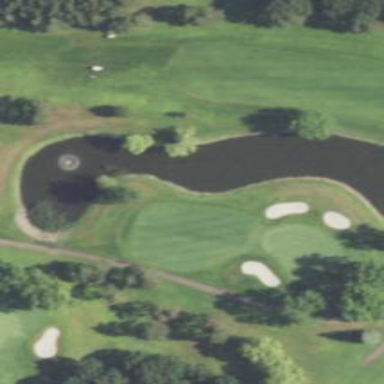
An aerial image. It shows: Rough grassy area used for golf.